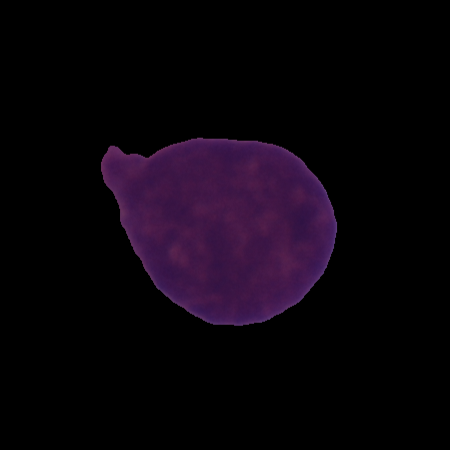
Label: cancer